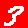
Digit: 3